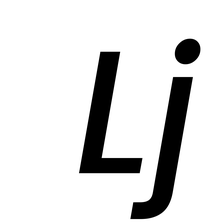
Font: Poppins-MediumItalic